Question: I have a telephony application, in which I want to invoke simultaneous calls,. Each call will occupy a channel or port. So I added all channels to a <URL>. The application is a windows service.
Let's see the code.
'''
public static BlockingCollection<Tuple<ChannelResource, string>> bc = new BlockingCollection<Tuple<ChannelResource, string>>();
public static List<string> list = new List<string>();// then add 100 test items to it.
'''
The main application has the code:
'''
while (true)
{
ThreadEvent.WaitOne(waitingTime, false);
lock (SyncVar)
{
Console.WriteLine("Block begin");
for (int i = 0; i < ports; i++)
{
var firstItem = list.FirstOrDefault();
if (bc.Count >= ports)
bc.CompleteAdding();
else
{
ChannelResource cr = OvrTelephonyServer.GetChannel();
bc.TryAdd(Tuple.Create(cr, firstItem));
list.Remove(firstItem);
}
}
pc.SimultaneousCall();
Console.WriteLine("Blocking end");
if (ThreadState != State.Running) break;
}
'''
Now for the simultaneous call code:
'''
public void SimultaneousCall()
{
Console.WriteLine("There are {0} channels to be processed.", bc.Count);
var workItemBlock = new ActionBlock<Tuple<ChannelResource, string>>(
workItem =>
{
ProcessEachChannel(workItem);
});
foreach (var workItem in bc.GetConsumingEnumerable())
{
bool result = workItemBlock.SendAsync(workItem).Result;
}
workItemBlock.Complete();
}
private void ProcessEachChannel(Tuple<ChannelResource, string> workItem)
{
ChannelResource cr = workItem.Item1;
string sipuri = workItem.Item2;
VoiceResource vr = workItem.Item1.VoiceResource;
workItem.Item1.Disconnected += new Disconnected(workItemItem1_Disconnected);
bool success = false;
try
{
Console.WriteLine("Working on {0}", sipuri);
DialResult dr = new DialResult();
// blah blah for calling....
}
catch (Exception ex)
{
Console.WriteLine("Exception: {0}", ex.Message);
}
finally
{
if (cr != null && cr.VoiceResource != null)
{
cr.Disconnect();
cr.Dispose();
cr = null;
Console.WriteLine("Release channel for item {0}.", sipuri);
}
}
}
'''
The question was when I tested the application with 4 ports, I thought the code should reach at
'''
Console.WriteLine("Blocking end");
'''
However it was not. Please see the snapshot.

The application is just hanging on after releasing the last channel. I guess that I may use the blockingcollection incorrectly. Thanks for help.
Even I changed the code by using 'POST' action as below, the situation is still unchanged.
'''
private bool ProcessEachChannel(Tuple<ChannelResource, string> workItem)
{
// blah blah to return true or false respectively.
public void SimultaneousCall()
{
Console.WriteLine("There are {0} channels to be processed.", bc.Count);
var workItemBlock = new ActionBlock<Tuple<ChannelResource, string>>(
workItem =>
{
bool success = ProcessEachChannel(workItem);
});
foreach (var workItem in bc.GetConsumingEnumerable())
{
workItemBlock.Post(workItem);
}
workItemBlock.Complete();
}
'''
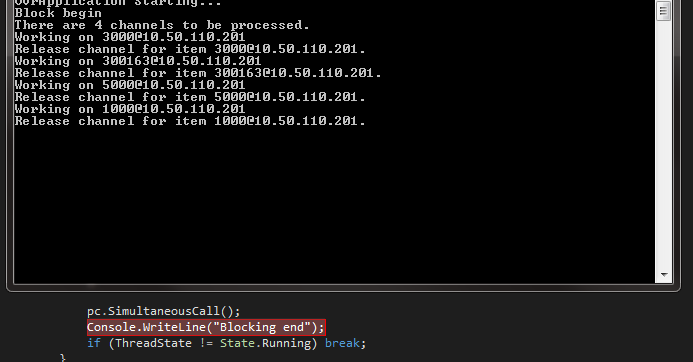
Answer: I believe the problem is that you never call 'bc.CompleteAdding()': the 'if' means it would be called in 'ports + 1'-th iteration of the loop, but the loop iterates only 'ports'-times. Because of this, 'GetConsumingEnumerable()' returns a sequence that never ends, which means the 'foreach' inside 'SimultaneousCall()' blocks forever.
I think the right solution is to call 'bc.CompleteAdding()' the 'for' loop, not in an impossible condition inside it.